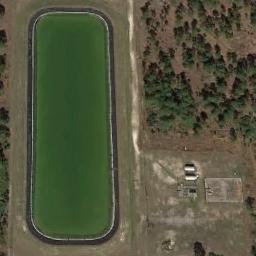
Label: ground_track_field